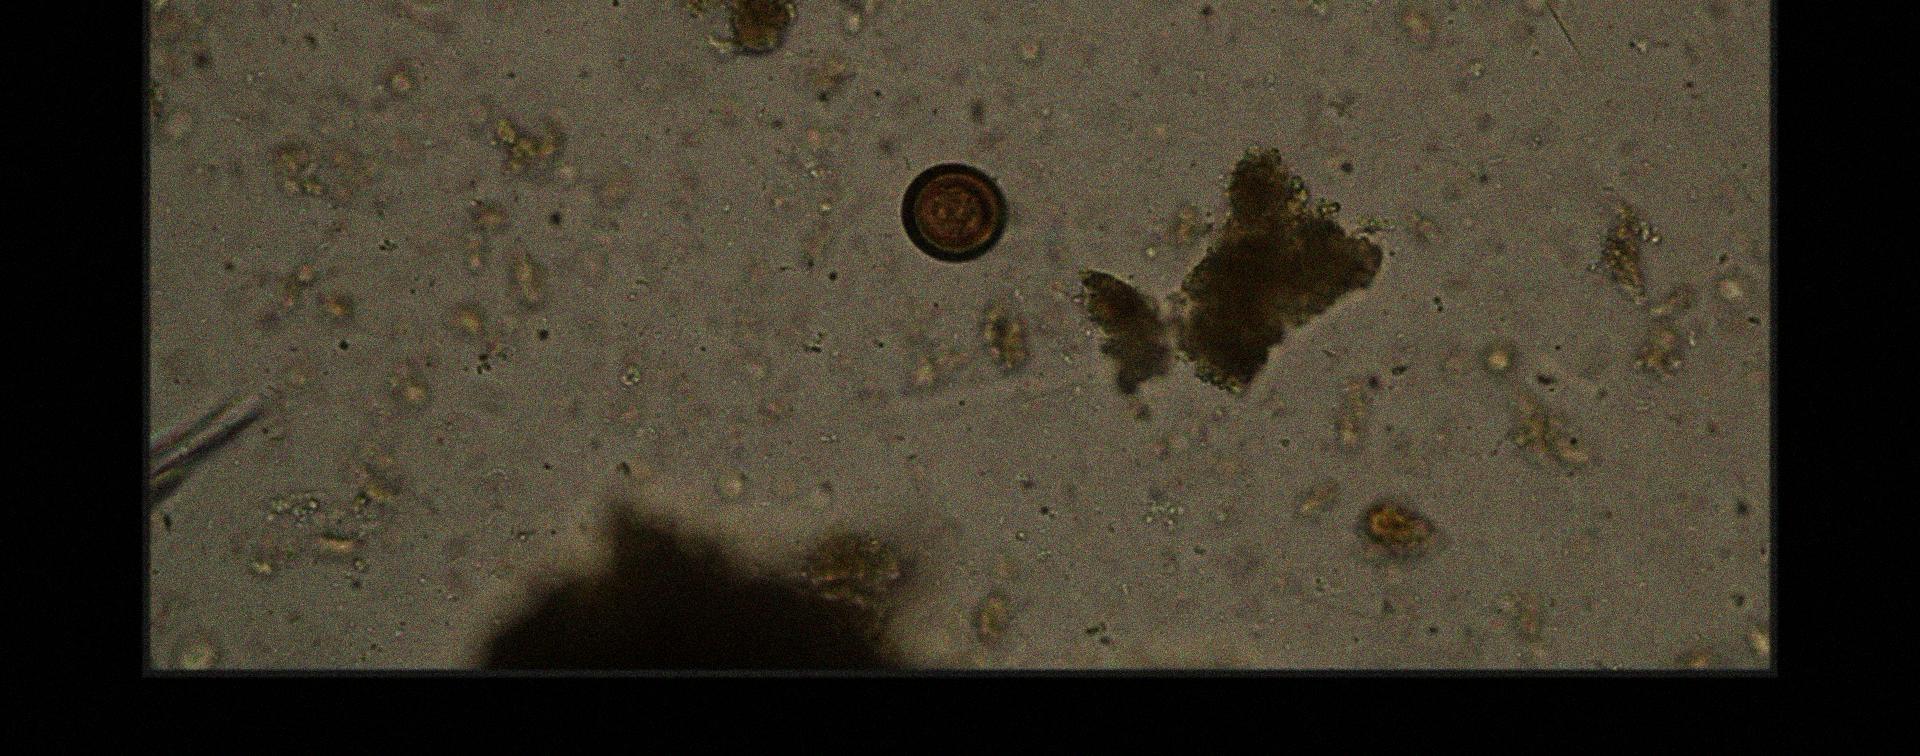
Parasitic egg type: Taenia spp. egg